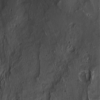
Label: not_dusty